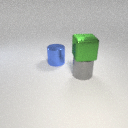
large gray metal cylinder in front of large blue metal cylinder